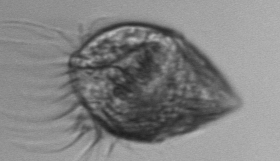
Label: Strombidium_morphotype1